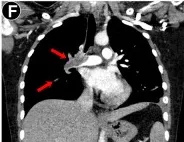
Chest computed tomography (CT) images of the patient. Sagittal reconstruction of CTPA showed filling defects (red arrows) in the right main pulmonary artery.
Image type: radiology (ct)